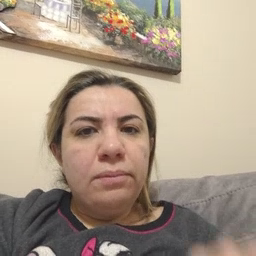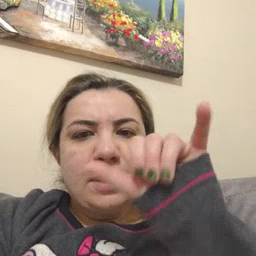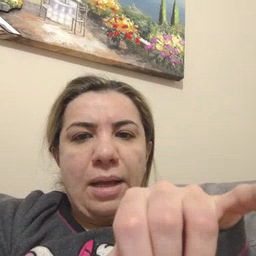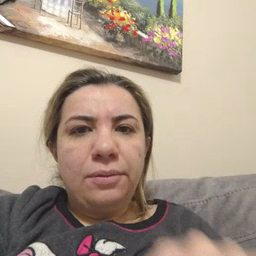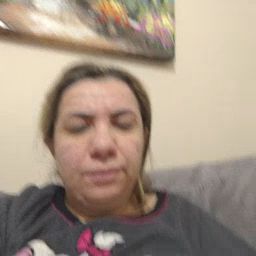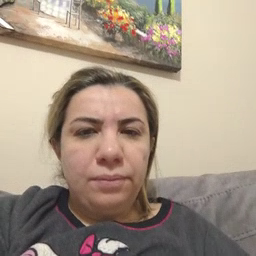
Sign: stay